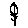
Label: tree